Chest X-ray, PA view. Patient: 10 years old, sex M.
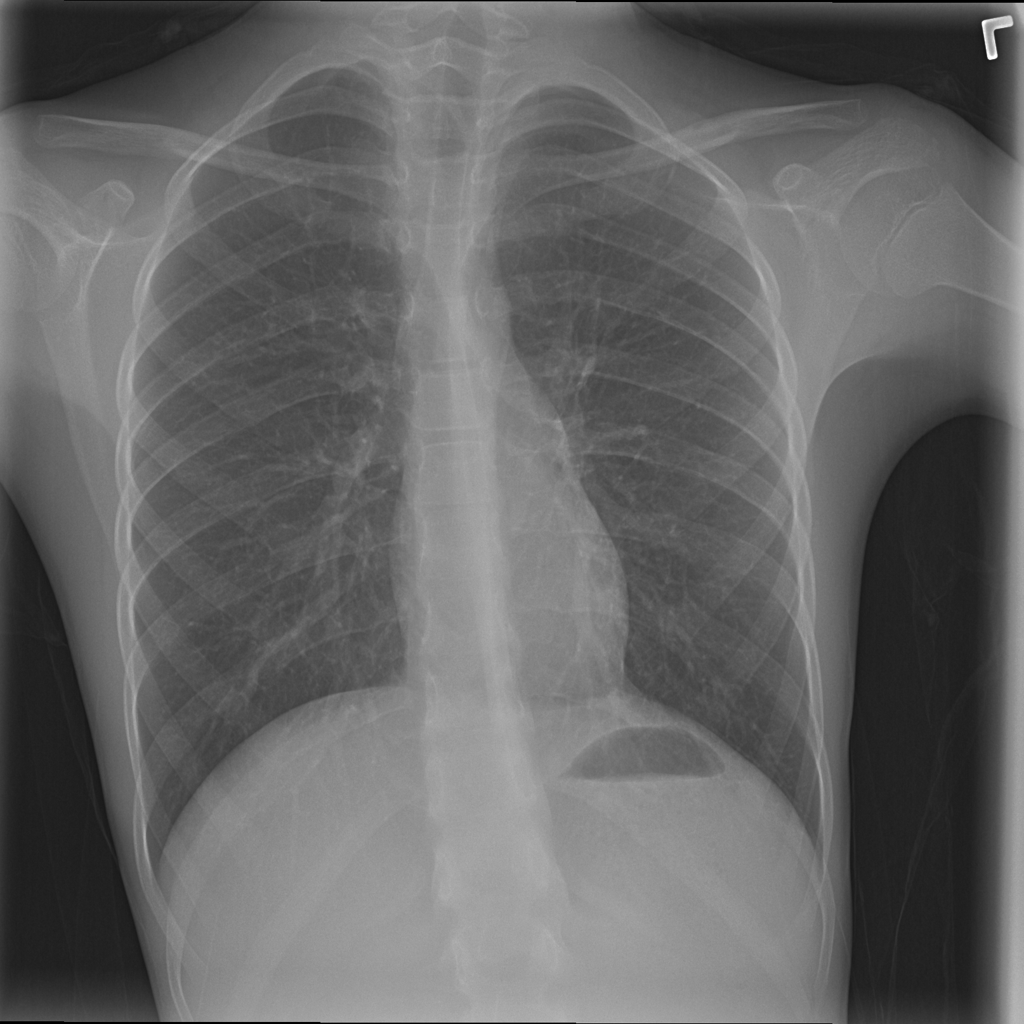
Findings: No Finding